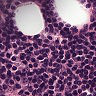
Metastatic tissue present: no